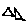
Label: triangle